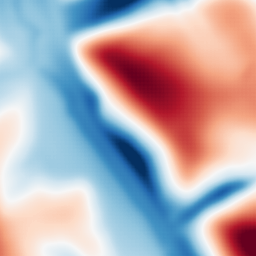
Category: multiscale
Decomposition family: dog
Decomposition parameters: sigma_low: 5
sigma_high: 50
Upsampling method: sinc_hamming
Upsampling parameters: scale: 8
kernel_size: 16
Upsampling scale: 8